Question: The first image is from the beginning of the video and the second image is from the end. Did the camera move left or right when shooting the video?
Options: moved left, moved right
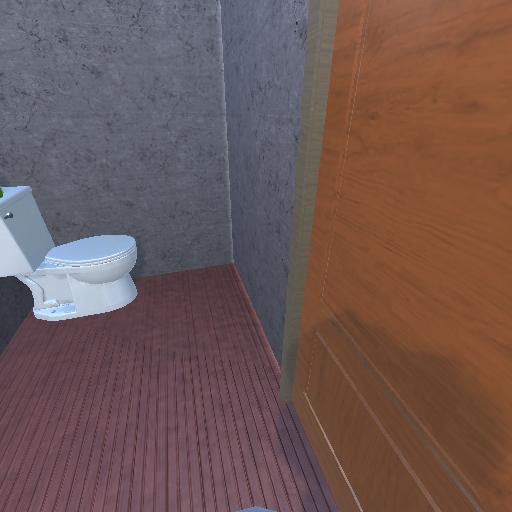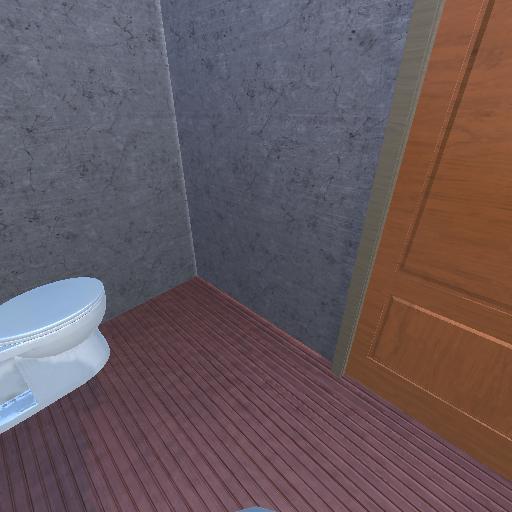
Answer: moved left